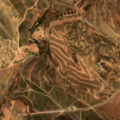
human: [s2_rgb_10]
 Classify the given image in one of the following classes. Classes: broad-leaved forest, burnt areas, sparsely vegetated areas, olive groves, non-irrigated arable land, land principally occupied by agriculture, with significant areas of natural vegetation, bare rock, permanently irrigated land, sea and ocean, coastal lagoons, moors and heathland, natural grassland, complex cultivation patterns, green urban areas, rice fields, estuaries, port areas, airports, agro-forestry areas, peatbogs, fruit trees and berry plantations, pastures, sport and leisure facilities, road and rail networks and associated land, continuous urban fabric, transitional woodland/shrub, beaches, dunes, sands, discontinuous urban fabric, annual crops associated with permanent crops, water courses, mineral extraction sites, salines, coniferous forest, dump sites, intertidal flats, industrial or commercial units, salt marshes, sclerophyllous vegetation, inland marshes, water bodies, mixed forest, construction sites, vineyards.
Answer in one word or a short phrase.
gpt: land principally occupied by agriculture, with significant areas of natural vegetation, transitional woodland/shrub